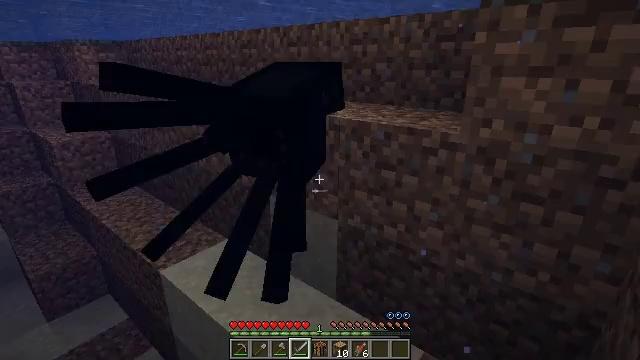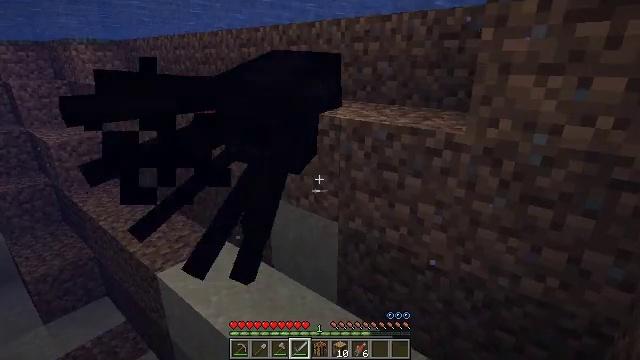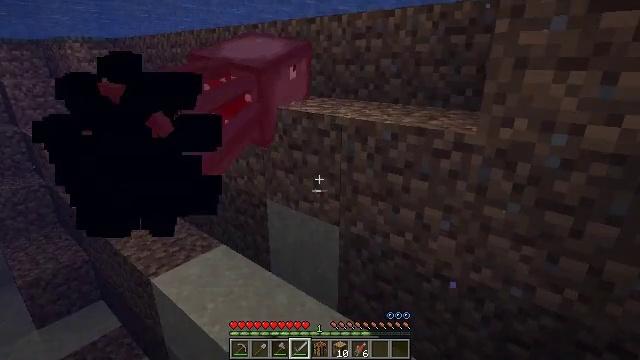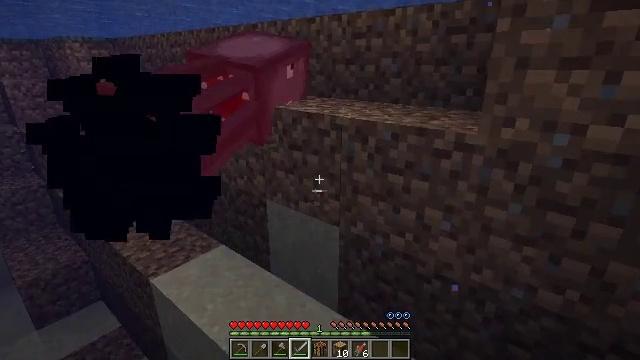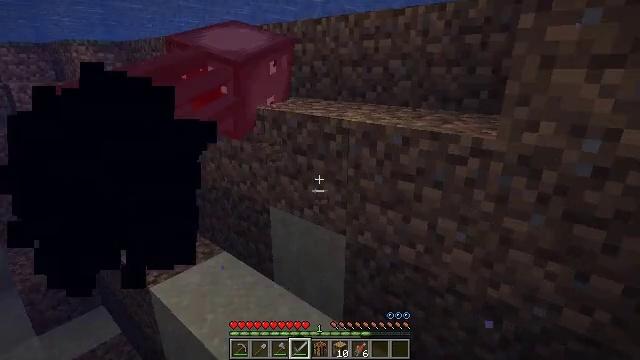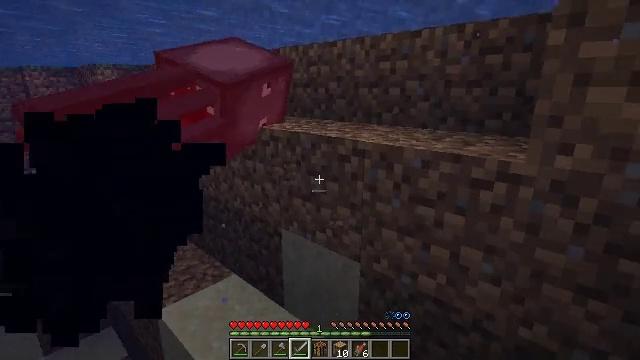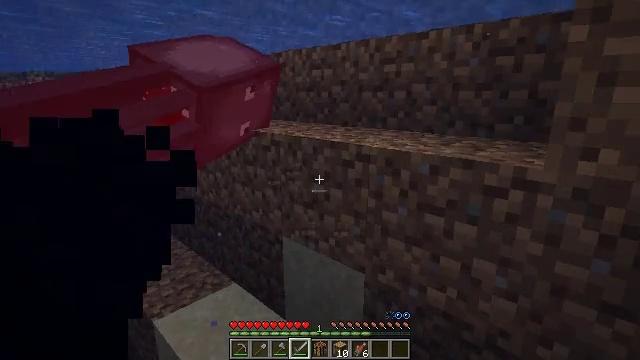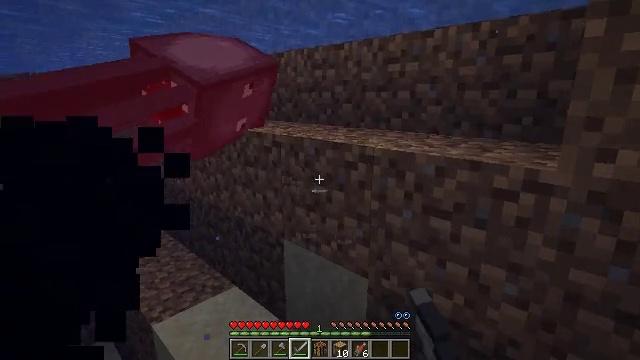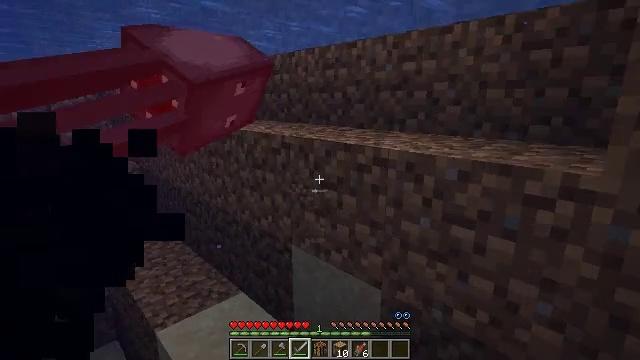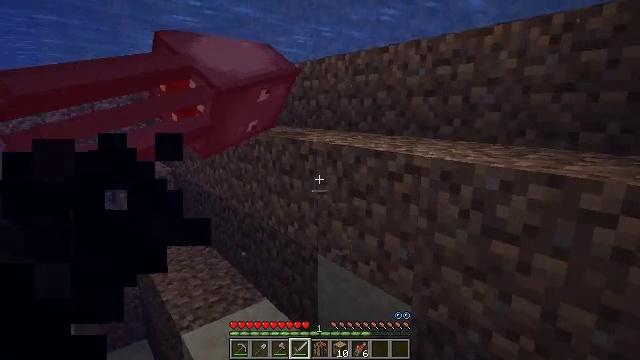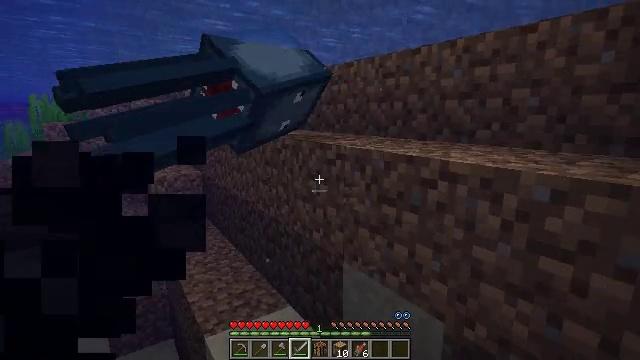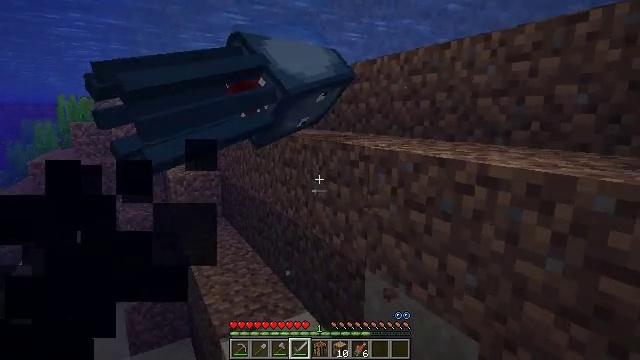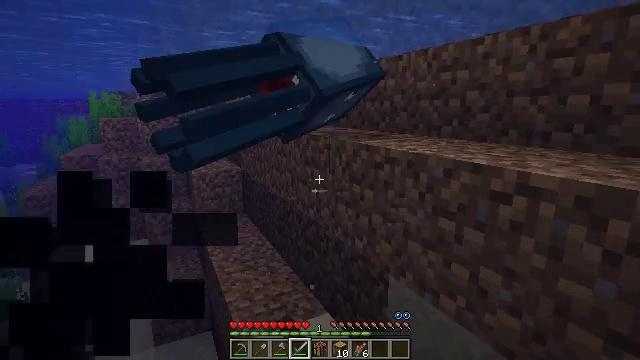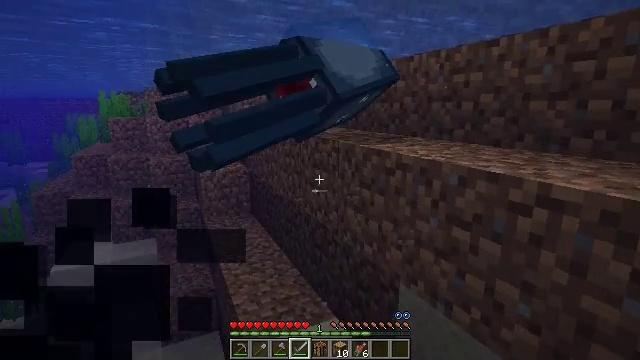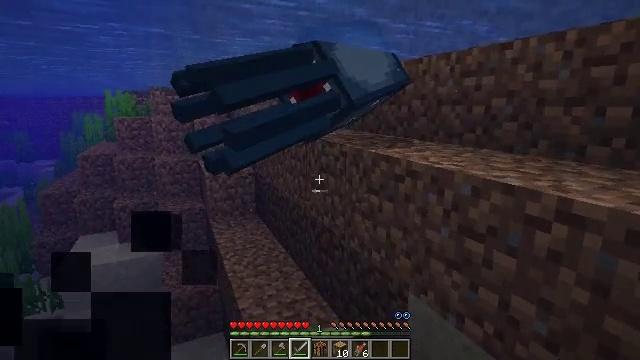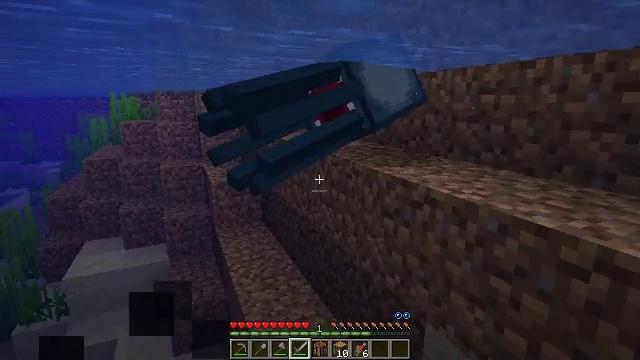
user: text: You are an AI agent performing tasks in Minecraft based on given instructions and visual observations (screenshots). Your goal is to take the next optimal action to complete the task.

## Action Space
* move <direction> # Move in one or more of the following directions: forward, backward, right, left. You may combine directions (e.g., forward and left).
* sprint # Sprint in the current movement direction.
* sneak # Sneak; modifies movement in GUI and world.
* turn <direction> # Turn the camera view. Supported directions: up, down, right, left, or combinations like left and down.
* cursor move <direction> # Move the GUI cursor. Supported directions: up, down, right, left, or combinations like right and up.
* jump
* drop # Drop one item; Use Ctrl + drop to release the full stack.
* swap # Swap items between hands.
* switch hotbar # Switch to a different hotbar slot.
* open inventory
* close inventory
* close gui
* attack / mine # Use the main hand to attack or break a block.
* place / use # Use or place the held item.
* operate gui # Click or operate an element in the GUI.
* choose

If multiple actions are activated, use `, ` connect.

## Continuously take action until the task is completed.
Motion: motion action
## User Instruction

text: Hunt aquatic mobs.
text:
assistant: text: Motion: move forward, attack / mine
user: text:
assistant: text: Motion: move forward, attack / mine
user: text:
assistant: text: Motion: move forward, attack / mine
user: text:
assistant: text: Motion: move forward, turn left, attack / mine
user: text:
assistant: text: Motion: move forward, turn left and up
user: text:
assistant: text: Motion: move forward, turn up, attack / mine
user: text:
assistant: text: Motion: move forward, attack / mine
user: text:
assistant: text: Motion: move forward and move left, turn left, attack / mine
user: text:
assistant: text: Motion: move forward and move left, turn left and up
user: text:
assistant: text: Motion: move forward and move left, turn left and up
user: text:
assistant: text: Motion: move forward and move left, turn left, attack / mine, jump
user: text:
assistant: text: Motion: move forward and move left, turn left, attack / mine, jump
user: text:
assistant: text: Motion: move forward and move left, turn left, attack / mine, jump
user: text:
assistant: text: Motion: move forward and move left, attack / mine, jump
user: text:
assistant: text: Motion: move forward and move left, jump
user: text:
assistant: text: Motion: move forward and move left, jump
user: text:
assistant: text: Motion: move forward and move left, attack / mine, jump
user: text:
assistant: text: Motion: move forward and move left, attack / mine, jump
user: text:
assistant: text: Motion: move forward and move left, attack / mine, jump
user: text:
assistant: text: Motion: move forward and move left, turn right and down, jump
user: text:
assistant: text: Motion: move forward and move left, turn right and down, jump
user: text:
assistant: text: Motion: move forward and move left, turn right and down, jump
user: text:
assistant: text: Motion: move forward and move left, turn right and down, attack / mine, jump
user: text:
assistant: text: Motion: move forward, turn right and down, attack / mine, jump
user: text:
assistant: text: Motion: move forward, turn right and down, attack / mine, jump
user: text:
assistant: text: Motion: move forward, turn right and down, attack / mine, jump
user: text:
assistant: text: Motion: move forward, turn right
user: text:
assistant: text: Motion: move forward
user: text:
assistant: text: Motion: move forward, attack / mine
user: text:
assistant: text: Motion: move forward, turn right and down, attack / mine